Question: I'm making a new Project which is a class library.

my problem is I always got this error:
'''
The type or namespace name 'Drawing'
does not exist in the namespace 'System' (are you missing an assembly reference?)
'''
this is my code:
'''
using System;
using System.Collections.Generic;
using System.Linq;
using System.Text;
using System.Drawing;
namespace ClassLibrary1
{
public class Class1
{
public void ReturnImage(object imageStream)
{
try
{
byte[] data = (byte[])imageStream;
MemoryStream ms = new MemoryStream(data);
return Image.FromStream(ms);
}
catch
{
}
}
}
}
'''
I'm planning to use this class to serve as a repository of common methods that I will be reusing in my program. In the above code, I have a public method 'ReturnImage' which supposedly will accept an object and returns an 'Image'.
But why I get that error? Please help...
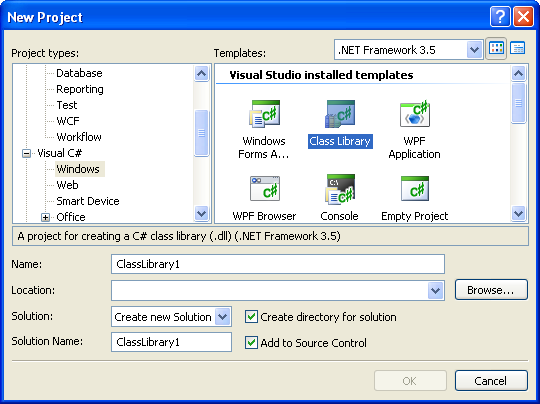
Answer: Add reference to System.Drawing
From VS menu: Project > Add Reference
And to save you from incessant typing of: 'using namespacehere;'
Press 'Ctrl+.' ( and ), it will automatically insert 'using namespacehere;' on top of your code based on the classes you use. Example, place the cursor on any character inside 'Image' of 'Image.FromStream', then press 'Ctrl+.', it will automatically insert 'using System.Drawing;' on top of your code. Likewise, do the same(pressing 'Ctrl+.') on 'FromStream' of 'Image.FromStream', it will automatically insert 'using System.IO;' on top of your code